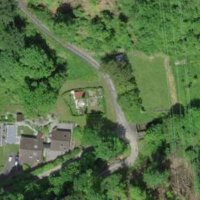
EUNIS habitat code: 44
Species observed at this site:
Lathyrus vernus
Juglans regia